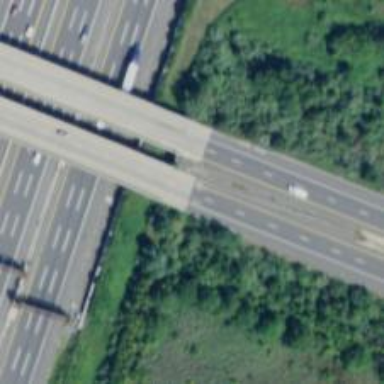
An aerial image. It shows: Bridge on urban freeway/expressway motorway.